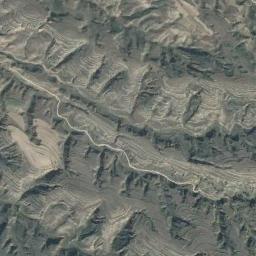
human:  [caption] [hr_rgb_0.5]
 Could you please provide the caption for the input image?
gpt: There is the mountain of uneven .

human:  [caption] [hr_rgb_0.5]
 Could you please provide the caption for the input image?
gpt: The folded mountain has a series of rugged mountains .

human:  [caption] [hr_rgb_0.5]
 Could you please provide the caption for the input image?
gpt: The mountain is consist of half of black soil and half of white soil .

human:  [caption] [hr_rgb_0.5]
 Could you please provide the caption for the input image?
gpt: You can see the veins of the mountain clearly .

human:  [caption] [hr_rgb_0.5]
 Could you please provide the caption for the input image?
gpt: There are some cracks and a river on the brown mountain .